Question: Here I have this mysql datatable:

So I want update when I have duplicate of ID_polja and datum so when Id_polja and datum are the same if not then just add new row...
Is there any php pdo query to do this?
I try with:
'''
$STH = $conn->prepare("INSERT INTO vremenska (ID_polja,datum,verov_kisa,mm_kisa) VALUES ( :ID_polja, :datum, :verov_kisa,:mm_kisa) on duplicate key update verov_kisa=values(verov_kisa), mm_kisa=values(mm_kisa)");
'''
this query is ok, but I have a problem, I need to both ID_polja and datum be the same to update if not then to add new row?
How I can do that?
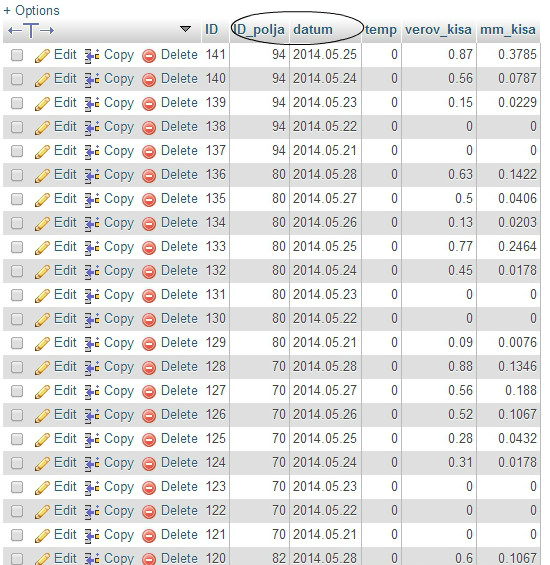
Answer: If there's a UNIQUE constraint on the combination of the two columns, e.g.
'''
CREATE UNIQUE INDEX tabledata_UX1 ON tabledata (ID_polja,datum) ;
'''
This index won't allow a row to be inserted if the values of the ID_polja and datum columns match another row in the table. (The same value of ID_polja can exist in the table, and the same value of datum can exist... it's the combination of the two columns that has to be unique.)
With a UNIQUE constraint, you can then use an 'INSERT ... ON DUPLICATE KEY' statement, for example:
'''
INSERT INTO tabledata (ID_polja, datum, temp, verov_kisa)
VALUES ('94','2014-05-25',0,0.87)
ON DUPLICATE KEY
UPDATE temp = VALUES(temp)
, verov_kisa = VALUES(verov_kisa)
'''
A normal INSERT statement would throw an error when the new row attempts to insert a row that matches another row, with the same values in the ID_polja and datum columns.
But this statement, with the ON DUPLICATE KEY clause, catches the "duplicate key" error, and causes an UPDATE to be performed. The update action (in this example) would be equivalent to running this statement:
'''
UPDATE tabledata
SET temp = 0
, verov_kisa = 0.87
WHERE ID_polja = '94'
AND datum = '2014-05-25'
'''
The statement will return a rows affected count of 1 for an INSERT action, and a count of 2 for an UPDATE action.
Note that the 'INSERT ... ON DUPLICATE KEY' statement will first attempt an INSERT, and the UPDATE is only performed if the INSERT throws a "duplicate key" exception.
---
This is only one approach, there are also other (usually less efficient) ways to emulate the same behavior.